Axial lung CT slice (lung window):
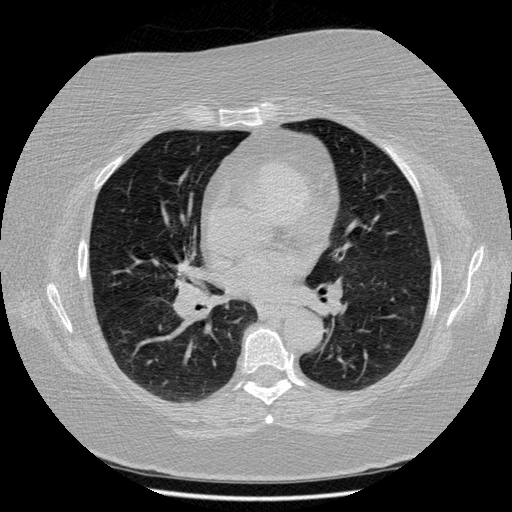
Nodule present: no